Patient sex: F
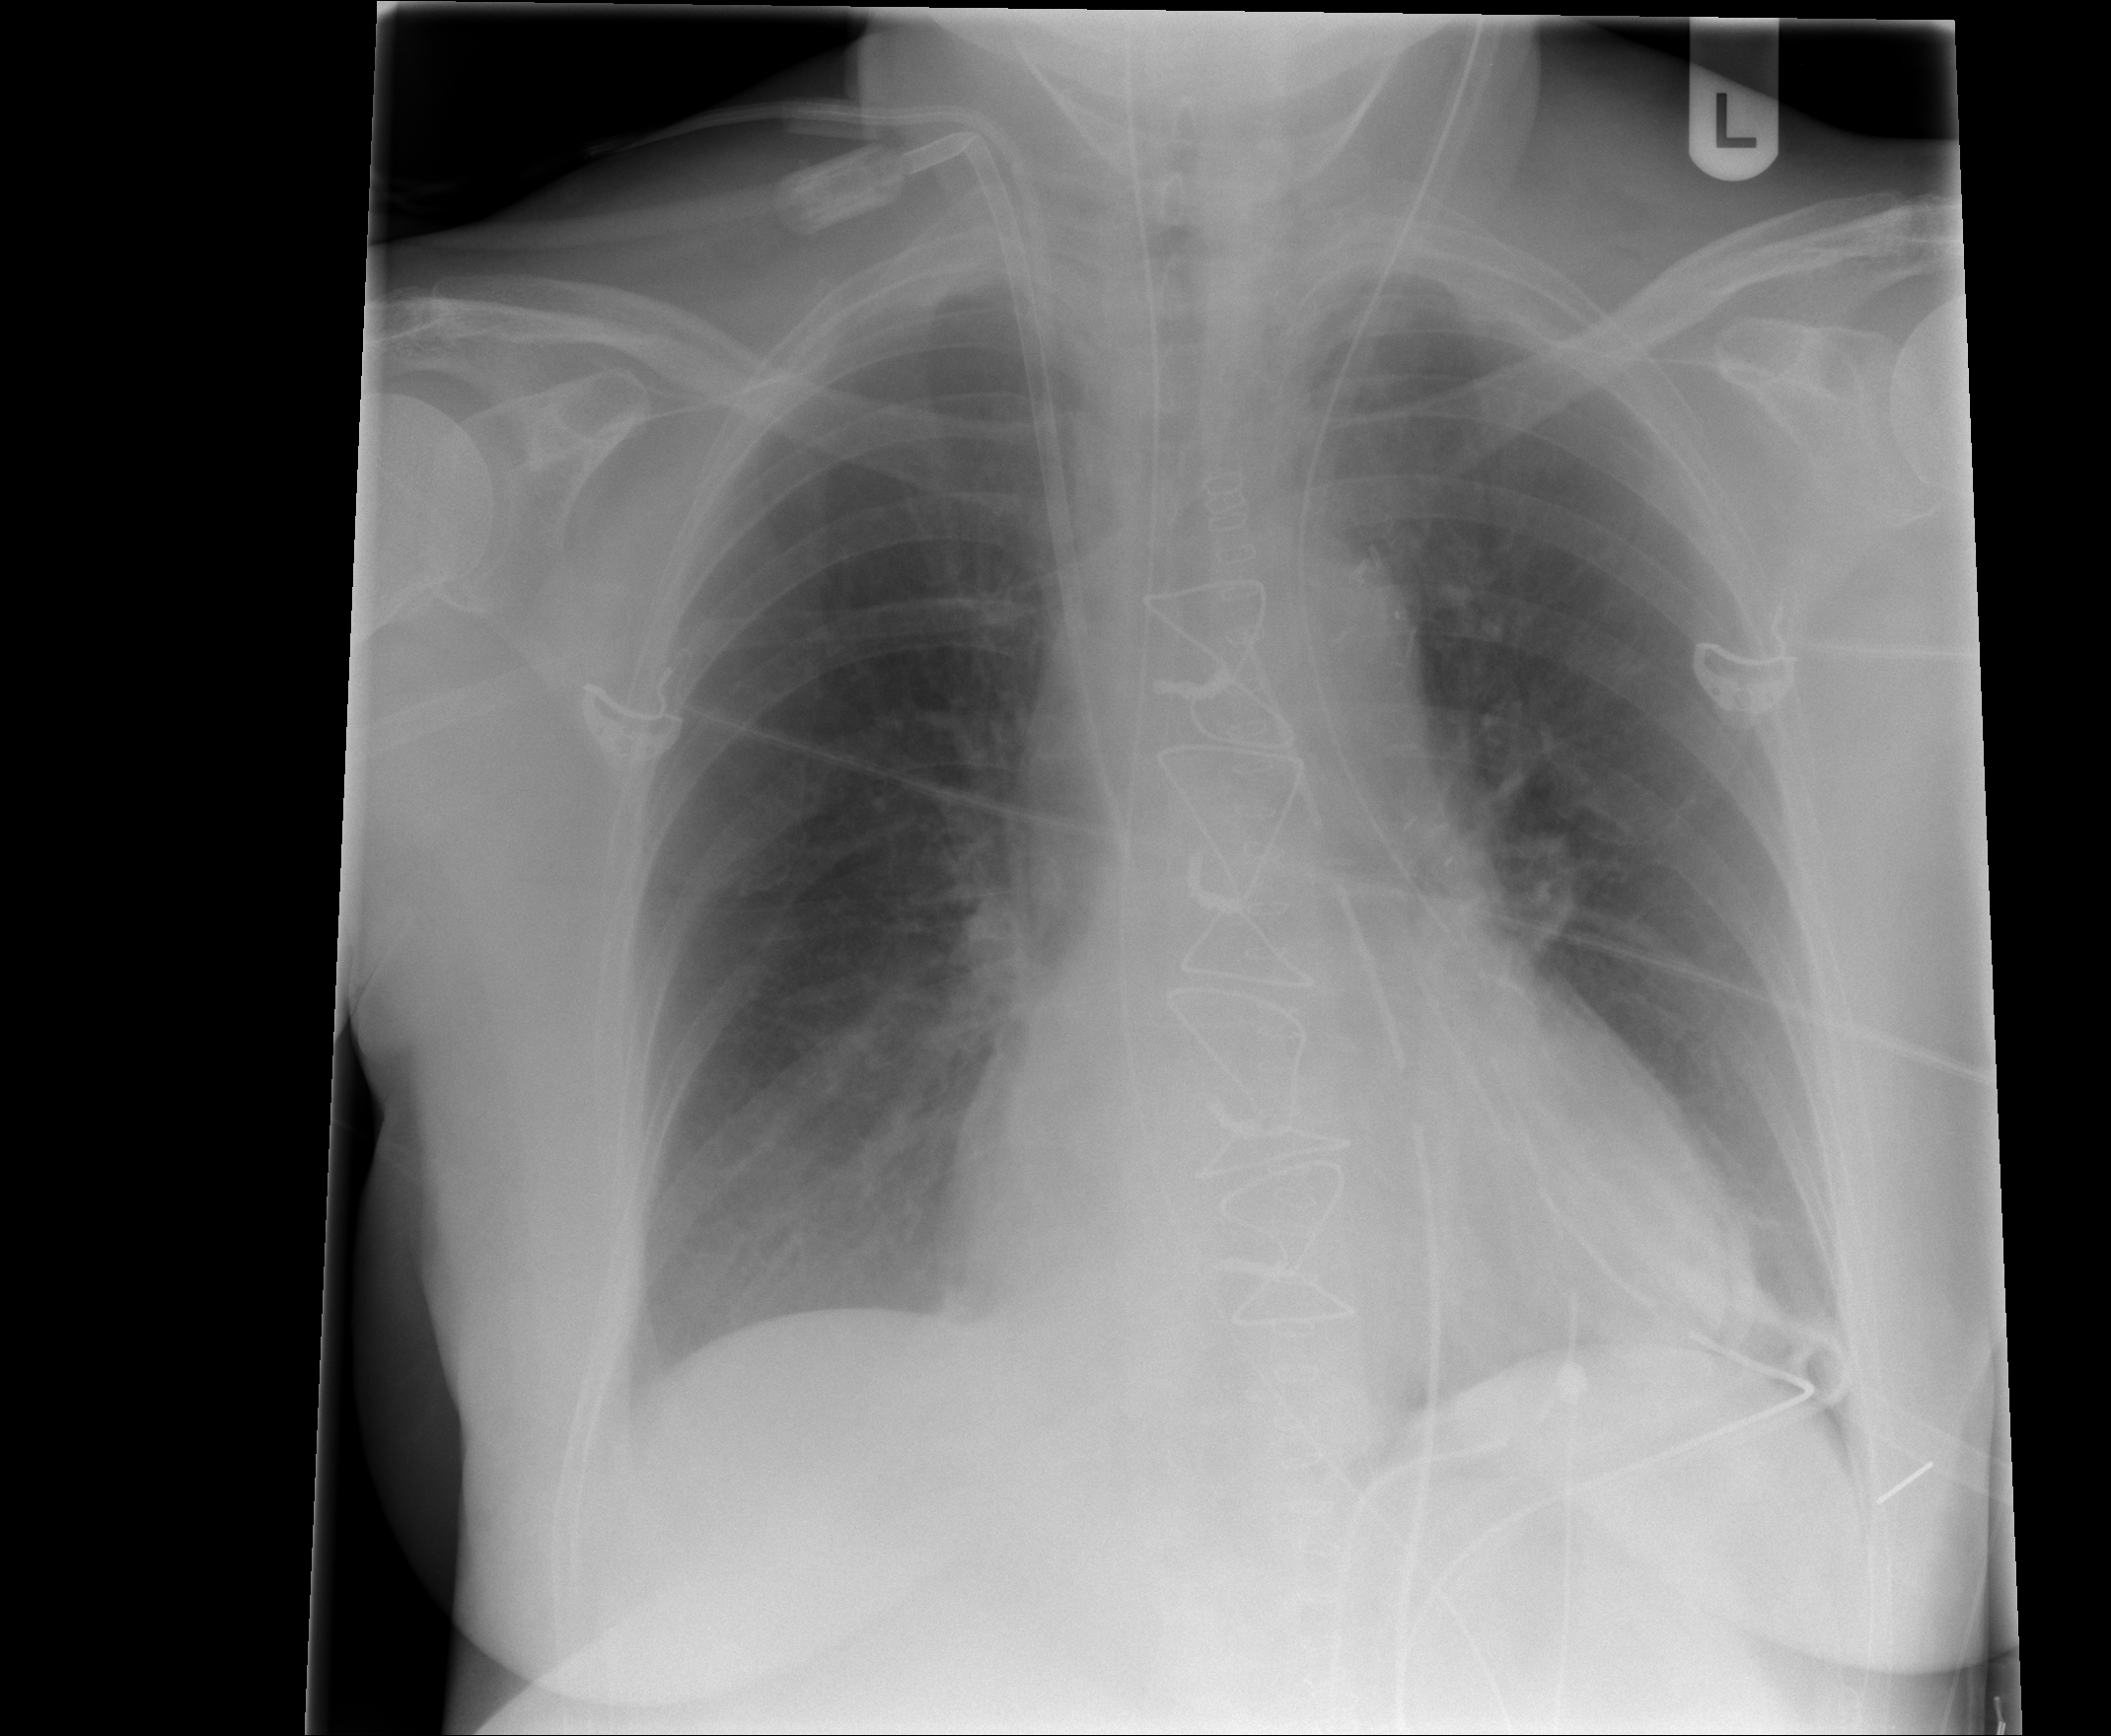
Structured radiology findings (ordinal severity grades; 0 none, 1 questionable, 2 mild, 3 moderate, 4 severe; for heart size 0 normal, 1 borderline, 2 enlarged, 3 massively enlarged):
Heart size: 0
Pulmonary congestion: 0
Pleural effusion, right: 0
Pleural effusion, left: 1
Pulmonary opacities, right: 0
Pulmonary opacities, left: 0
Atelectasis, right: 0
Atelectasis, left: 1